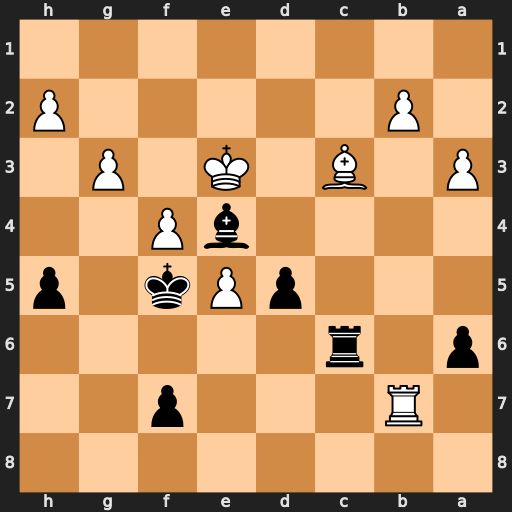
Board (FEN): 8/1R3p2/p1r5/3pPk1p/4bP2/P1B1K1P1/1P5P/8
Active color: b
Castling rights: -
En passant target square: -
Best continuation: Rxc3+ bxc3 d4+ Kxd4 Bxb7 c4 Bc8 c5 Bb7